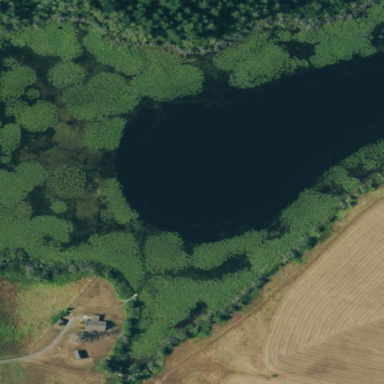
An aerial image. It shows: Marsh wetland.